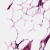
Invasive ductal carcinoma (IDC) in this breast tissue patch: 0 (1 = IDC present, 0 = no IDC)